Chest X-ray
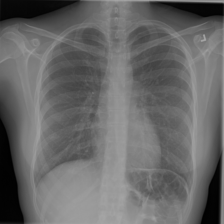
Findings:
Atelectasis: negative
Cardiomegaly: negative
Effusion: negative
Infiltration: negative
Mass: negative
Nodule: negative
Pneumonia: negative
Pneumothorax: negative
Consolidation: negative
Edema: negative
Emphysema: negative
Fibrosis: negative
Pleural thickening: negative
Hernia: negative